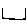
Label: house